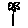
Label: flower